Question: I have a problem with drawing lines. It works well when the mouse moves slowly, but when the mouse is moved faster, there are some gaps and I don't have any idea why. This is the code:
'''
if(QEvent::MouseButtonPress&&event->buttons()==Qt::LeftButton){
QPointF pt=mapToScene(event->pos());
band->setGeometry(0,0,0,0);
band->hide();
band->update();
this->scene()->addLine(pt.x(),pt.y(),pt.x(),pt.y(),QPen(color, size));
qDebug()<<event->pos();
}
'''
Here is a screenshot:

Left is drawed slower, right faster.
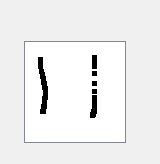
Answer: So it is really interesting question. I do the same in my computer and get same issue. I don't read deeply your code, because it seems that you subclass 'QGraphicsView', but I subclass 'QGraphicsScene', but doesn't matter. I tell you main idea. I can offer you next:
Draw it as is, but when user end drawing, you remove this and draw 1 very beautiful curve without this gaps. You should use 'mouseReleaseEvent':
In 'mouseMoveEvent':
'''
QPoint pos = mouseEvent->scenePos().toPoint();//just get point
pol.append(pos);//append to polygon
//...draw lines or what you want
'''
In constructor:
'''
QPolygon pol;
'''
In 'mouseReleaseEvent' you create 'QPainterPath', load to it polygon and draw normal line without gaps.
'''
void GraphicsScene::mouseReleaseEvent(QGraphicsSceneMouseEvent *mouseEvent)
{
QPainterPath myPath;
myPath.addPolygon(pol);
addPath(myPath,QPen(Qt::red,2));
pol.clear();
}
'''
Result:
I moved very fast and get gaps(now my mouse button is pressed)

now I released my button and get normal curve